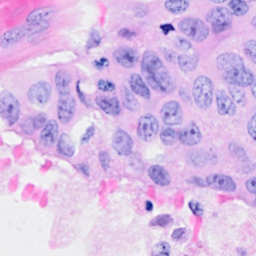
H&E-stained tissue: Breast